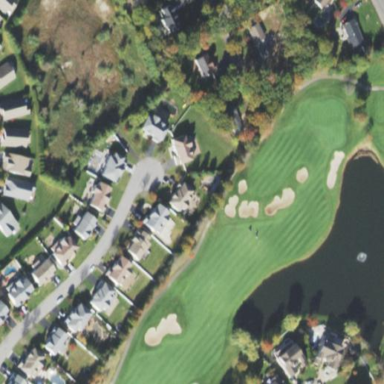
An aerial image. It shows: Grassy area designated as golf fairway.